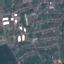
Land use / land cover: Residential